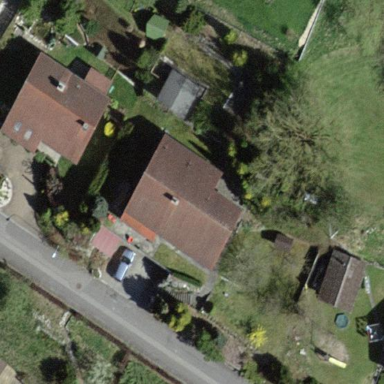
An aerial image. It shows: Residential building.